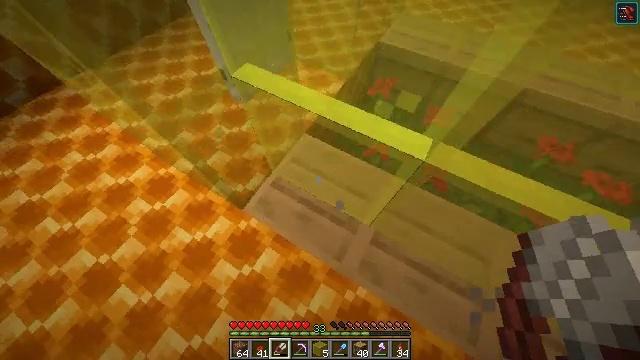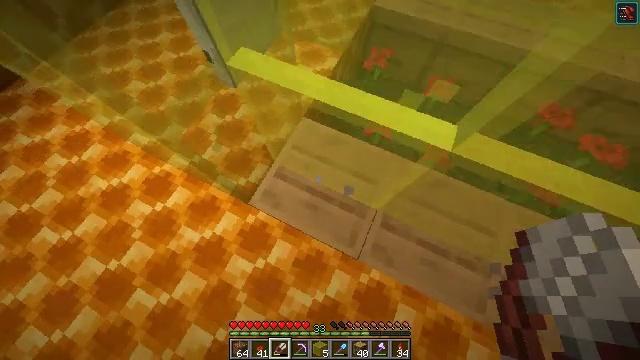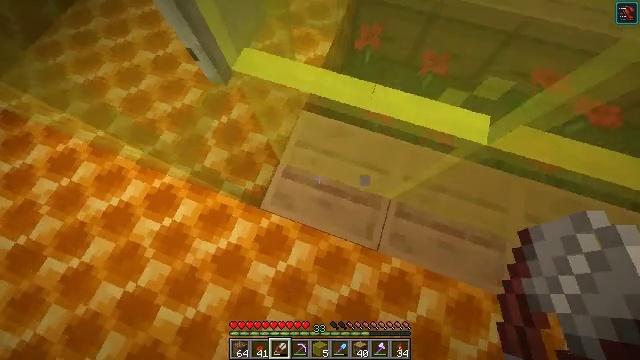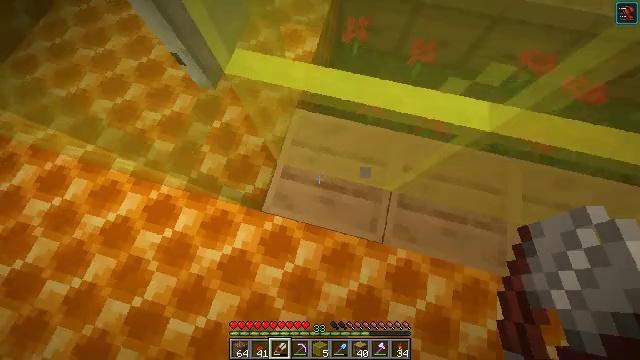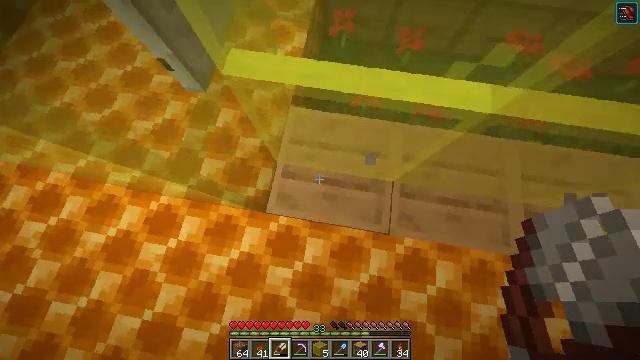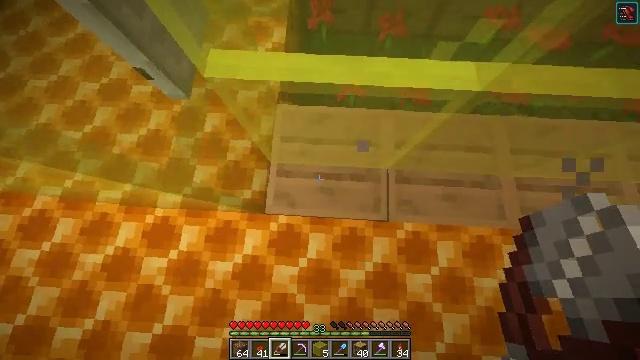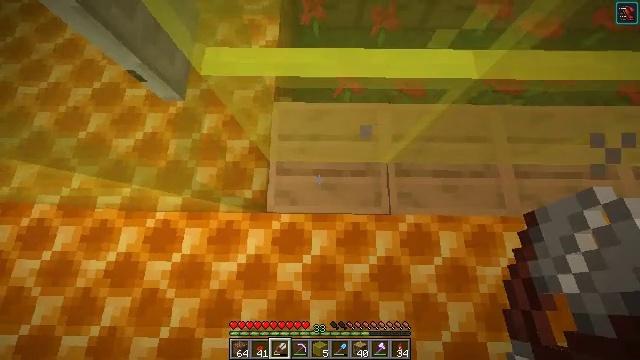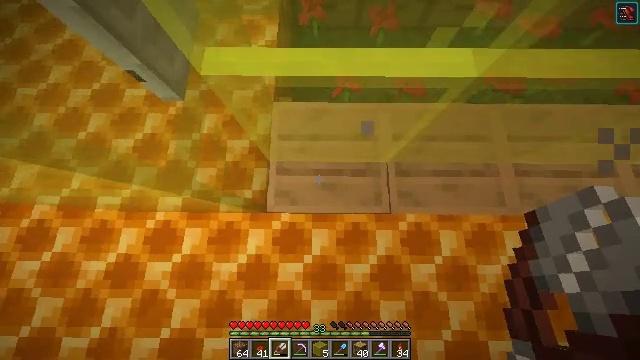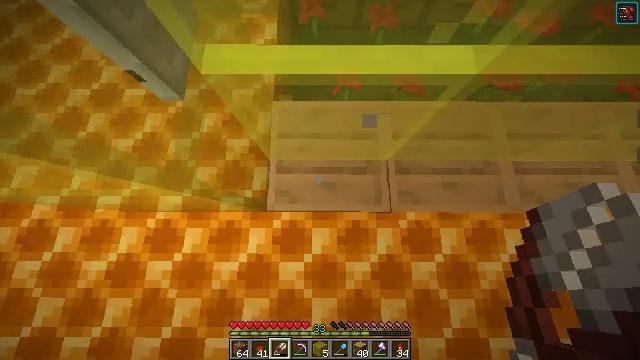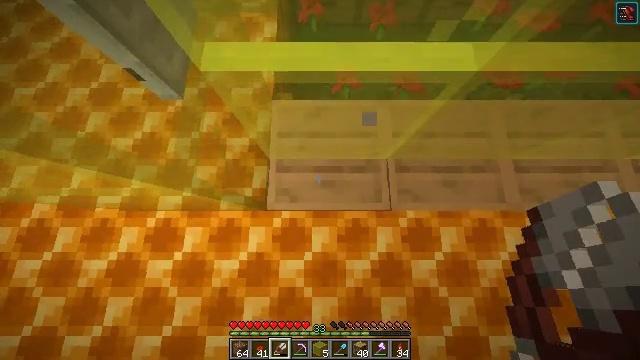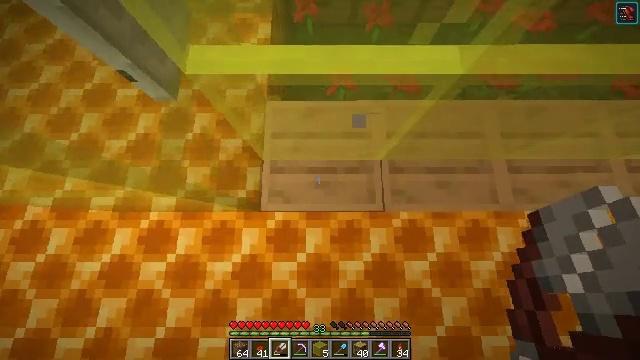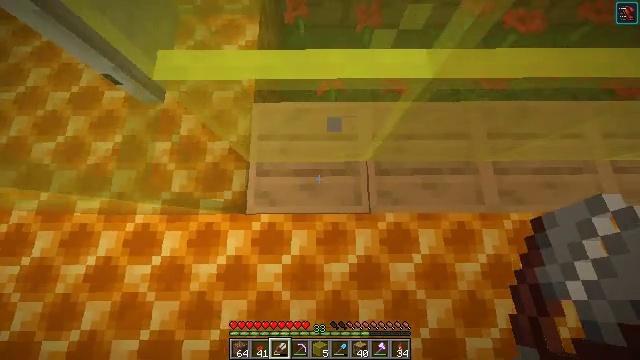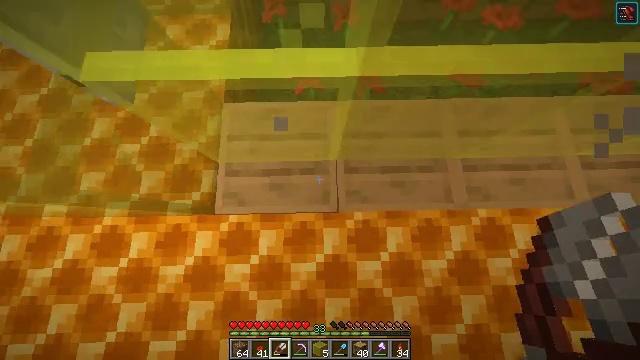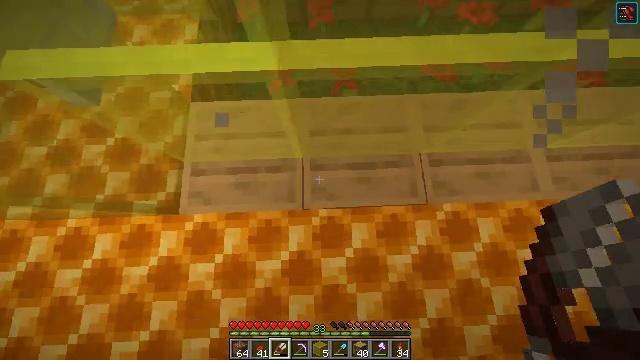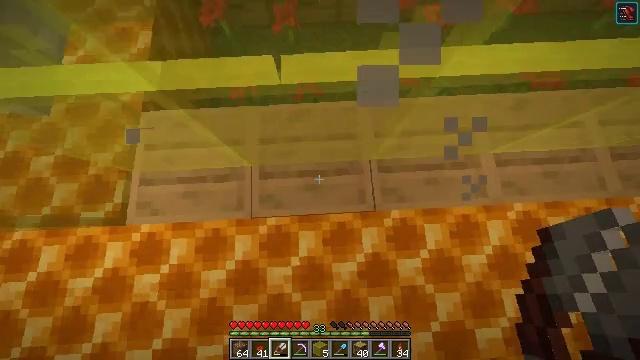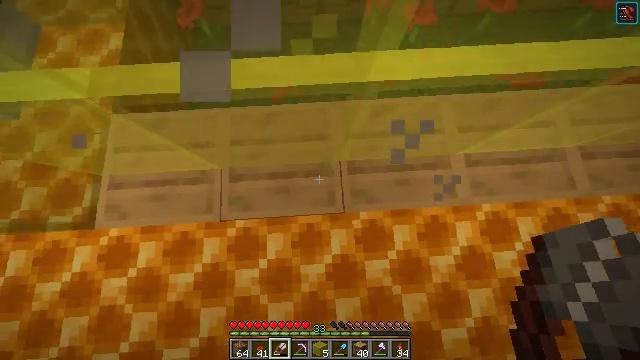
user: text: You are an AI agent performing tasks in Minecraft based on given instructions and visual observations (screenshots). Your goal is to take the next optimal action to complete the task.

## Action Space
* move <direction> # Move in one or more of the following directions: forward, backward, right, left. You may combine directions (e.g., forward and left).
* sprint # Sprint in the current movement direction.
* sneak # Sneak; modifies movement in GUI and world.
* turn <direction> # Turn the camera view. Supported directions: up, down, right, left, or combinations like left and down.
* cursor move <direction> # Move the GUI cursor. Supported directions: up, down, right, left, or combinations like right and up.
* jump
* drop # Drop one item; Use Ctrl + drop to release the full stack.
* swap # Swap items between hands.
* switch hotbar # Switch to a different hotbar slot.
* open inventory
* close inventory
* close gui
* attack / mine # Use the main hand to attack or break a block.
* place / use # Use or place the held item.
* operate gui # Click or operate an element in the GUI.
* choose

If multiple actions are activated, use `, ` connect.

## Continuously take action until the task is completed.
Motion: motion action
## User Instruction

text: Organize honeycombs in a 2x2 pattern to craft a honeycomb block.
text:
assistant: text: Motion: turn right and down
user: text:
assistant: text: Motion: turn right and down
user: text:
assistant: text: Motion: turn right and down
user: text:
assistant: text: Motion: turn right and down
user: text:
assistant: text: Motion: turn right and down
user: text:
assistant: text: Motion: turn right
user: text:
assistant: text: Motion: no_op
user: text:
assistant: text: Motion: no_op
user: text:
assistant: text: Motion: no_op
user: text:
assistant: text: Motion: move right, use / place
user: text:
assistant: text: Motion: move right, use / place
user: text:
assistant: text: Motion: move right, use / place
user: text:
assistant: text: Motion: move right, turn right, use / place
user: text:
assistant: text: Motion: move right, use / place
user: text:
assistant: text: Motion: move right, use / place
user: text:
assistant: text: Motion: move right, use / place
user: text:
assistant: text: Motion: move right, use / place
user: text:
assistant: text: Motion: move right, use / place
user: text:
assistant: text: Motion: move right, use / place
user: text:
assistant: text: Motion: move right, use / place
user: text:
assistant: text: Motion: move right, use / place
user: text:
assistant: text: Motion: move right, use / place
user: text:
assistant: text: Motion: move right, use / place
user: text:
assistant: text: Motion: move right, use / place
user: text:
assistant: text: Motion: move right, use / place
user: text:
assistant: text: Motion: use / place
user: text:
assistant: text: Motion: use / place
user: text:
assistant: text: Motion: move right, turn up, use / place
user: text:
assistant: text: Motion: move right, turn up, use / place
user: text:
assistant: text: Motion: move right, use / place